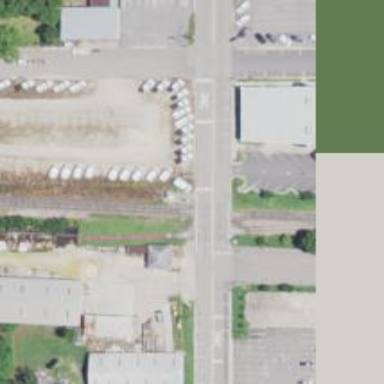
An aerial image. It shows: Railway siding with rails.